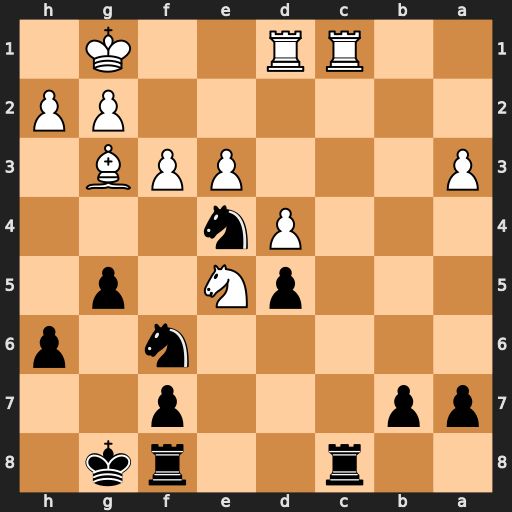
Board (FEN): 2r2rk1/pp3p2/5n1p/3pN1p1/3Pn3/P3PPB1/6PP/2RR2K1
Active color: b
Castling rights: -
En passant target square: -
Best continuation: Nc3 Kf1 Nxd1